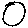
Label: circle